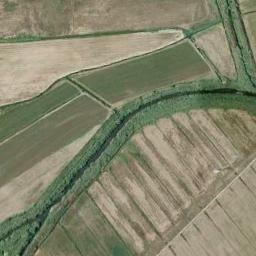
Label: river